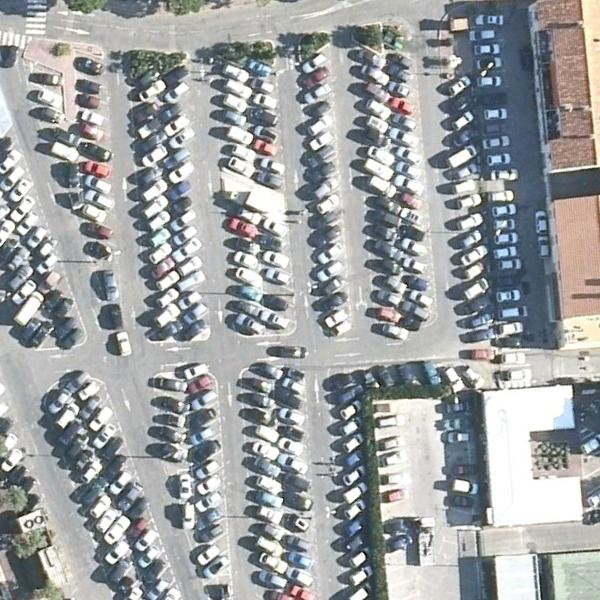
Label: Parking